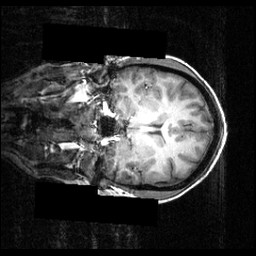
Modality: T1w
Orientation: coronal
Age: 24
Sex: female
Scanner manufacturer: siemens
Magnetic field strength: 3.951 T
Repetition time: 1.5 s
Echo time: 0.00335 s